Aerial crown-view tile of a tropical tree (Barro Colorado Island, Panama), acquired 20250818:
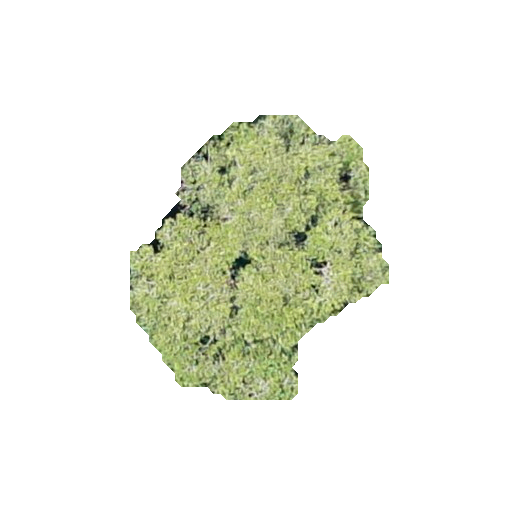
Species: Sloanea terniflora
GBIF accepted scientific name: Sloanea terniflora
Crown area: 71.39 m²